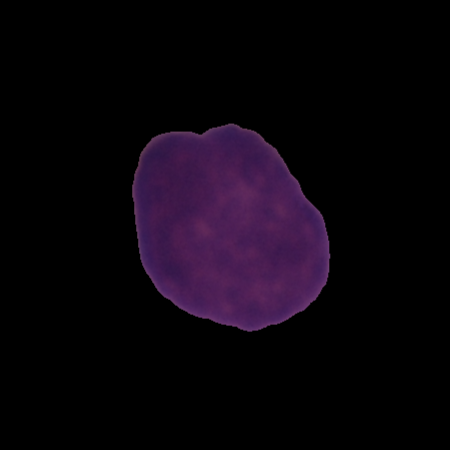
Label: healthy